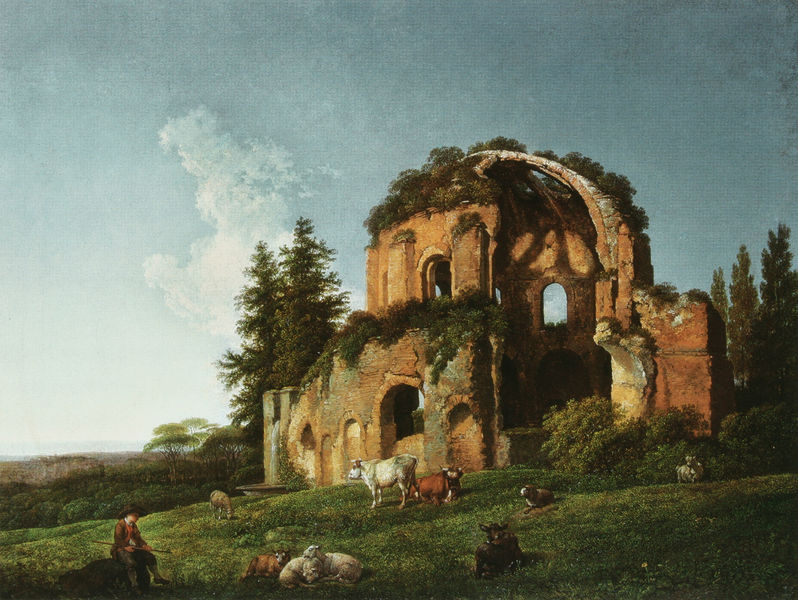
Titel: Landschaft mit der Ruine des sogenannten Tempels der Minerva Medica
Künstler: Johann Christian Klengel
Standort: Dresden
Institution: Gemäldegalerie Alte Meister
Schlagwörter: baum, blau, gemälde, gestein, himmel, laub, mann, schatten, wasser, weiß, wolken, aquarell, bäume, grün, landschaft, ocker, sitzen, abend, braun, fenster, grau, hut, licht, schwarz, tür, dach, gebäude, gras, hund, rot, tier, tiere, wiese, wolke, beige, malerei, wand, kragen, stein, steine, ferne, horizont, hügel, kühe, natur, stamm, vieh, weide, weite, busch, büsche, gebüsch, kirche, sonne, sträucher, sitzend, brunnen, rund, stock, ranken, zypressen, fell, sommer, ruhe, liegen, bogen, italien, schuhe, stab, abhang, mittag, fels, sonnenlicht, mauer, ziegel, aue, herde, kuh, rind, alm, idylle, rast, rundbogen, kuppel, romantik, tannen, stämme, junge, bauer, tor, bögen, wände, verfall, strümpfe, ruine, rinder, schaf, burg, weiden, kloster, idyll, idyllisch, moos, rippen, laubbaum, tanne, gemäuer, bewachsen, efeu, mauern, kapelle, rötlich, pinien, tempel, abtei, arkadien, hirtenstab, buntvieh, schafe, ochse, stier, hirte, hüten, schäfer, ziege, verfallen, zerfall, hirtenstock, herd, locus amoenus, gehörn, bewuchs, pastorale, nischen, überwuchert, zerfallen, rundbau, bogenfenster, hecken, akazien, dacj, hirt, kultur, schäferidylle, hart weich, kuppeöl, locus, overpeinzen, sommerabend, küe, eingestürzt, überwachsen, 19. jh., gr+n, malung, hübegl